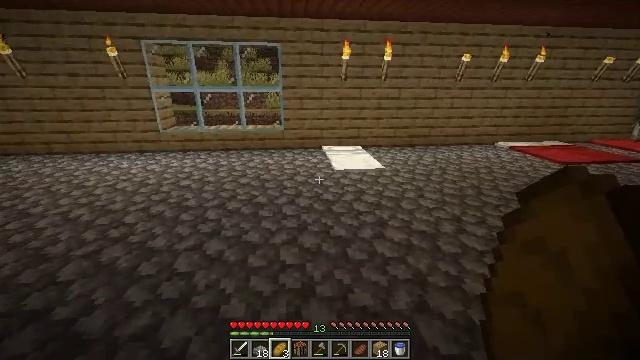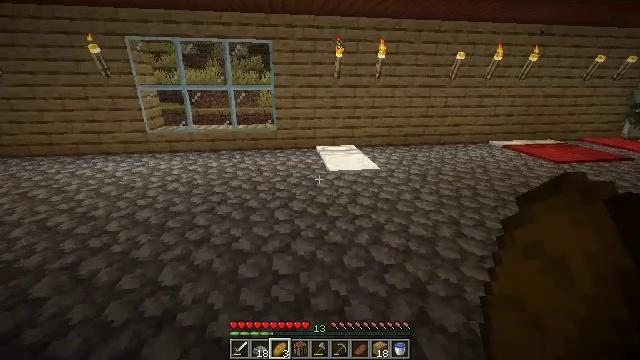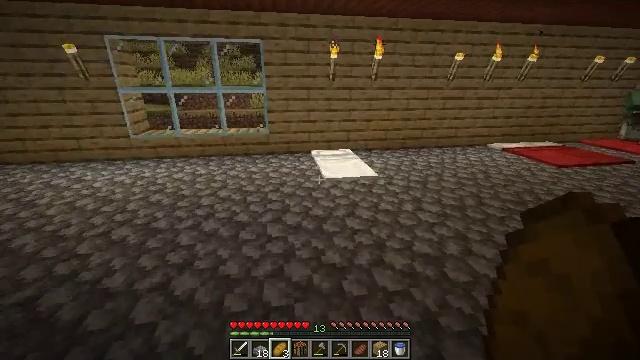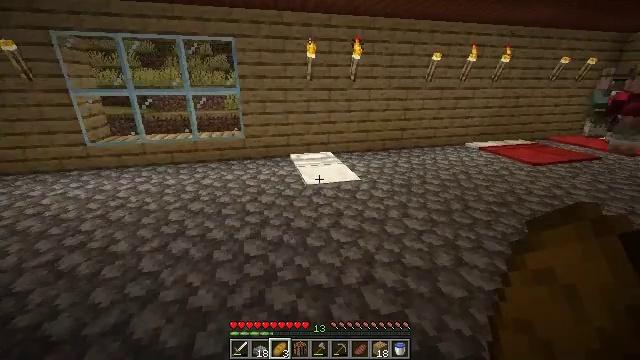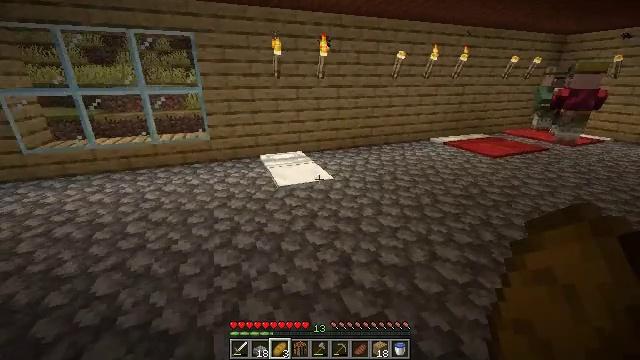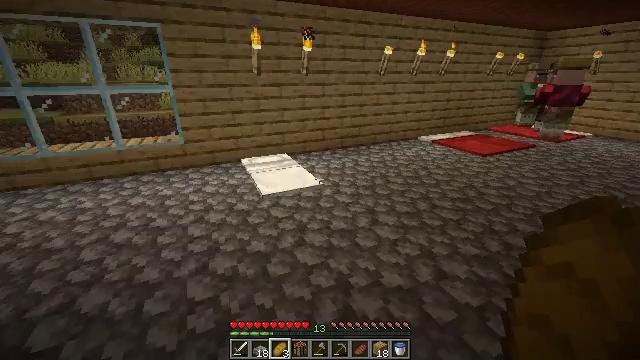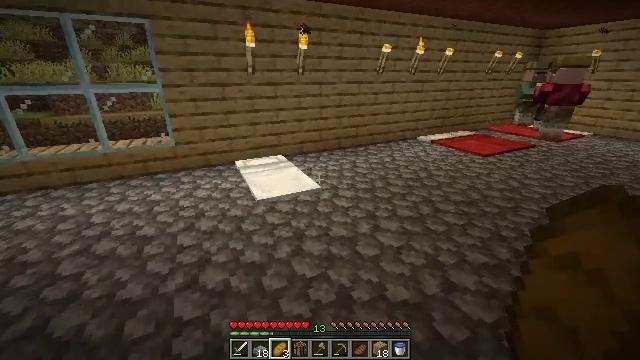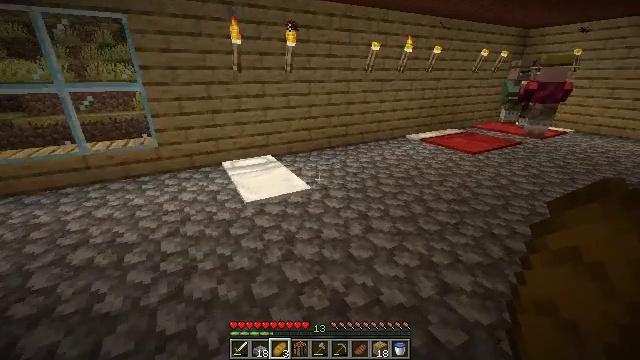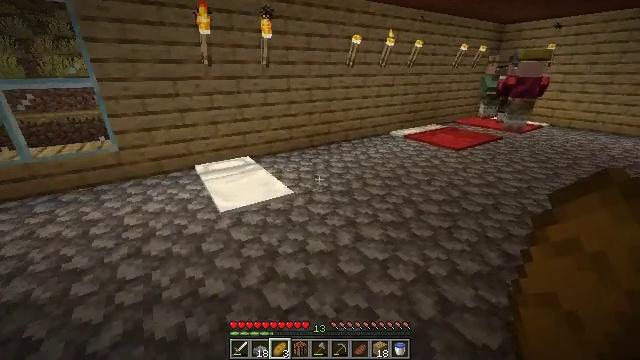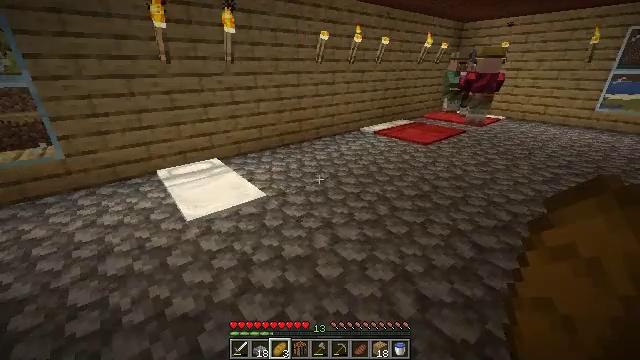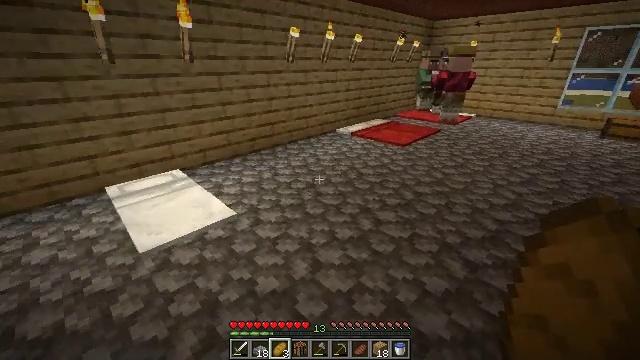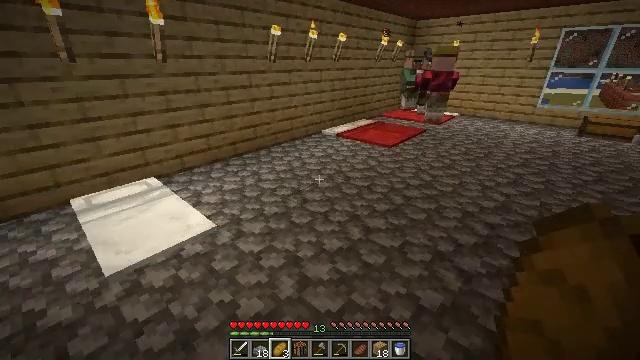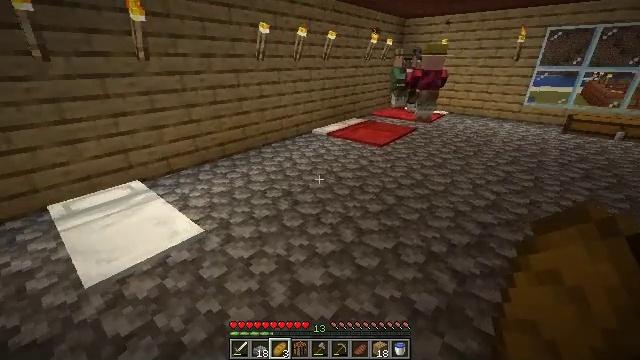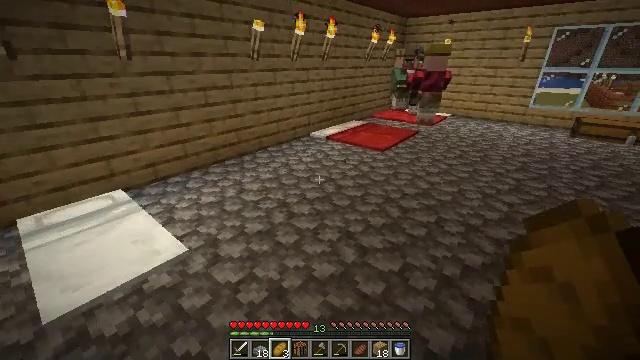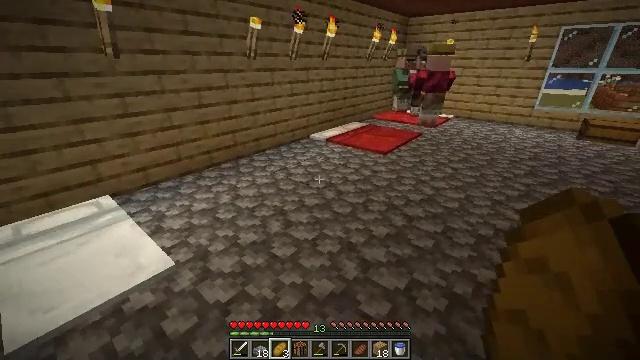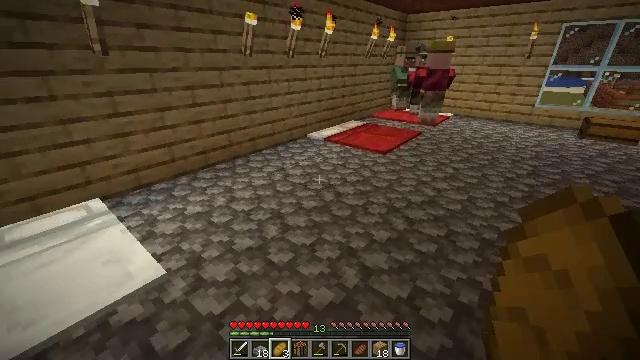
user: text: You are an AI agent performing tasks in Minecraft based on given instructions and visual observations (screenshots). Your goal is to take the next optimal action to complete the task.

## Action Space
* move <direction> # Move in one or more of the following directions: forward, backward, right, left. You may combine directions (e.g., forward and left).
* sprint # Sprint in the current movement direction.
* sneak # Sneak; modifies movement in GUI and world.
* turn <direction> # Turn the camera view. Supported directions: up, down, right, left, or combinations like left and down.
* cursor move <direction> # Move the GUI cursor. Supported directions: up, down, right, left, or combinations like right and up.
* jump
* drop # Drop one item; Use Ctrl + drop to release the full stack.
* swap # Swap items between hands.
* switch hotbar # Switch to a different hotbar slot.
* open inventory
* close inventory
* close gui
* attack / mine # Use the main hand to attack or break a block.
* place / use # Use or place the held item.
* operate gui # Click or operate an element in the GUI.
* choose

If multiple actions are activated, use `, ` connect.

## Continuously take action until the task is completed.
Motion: motion action
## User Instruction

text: Break the cobblestone slab to recycle it.
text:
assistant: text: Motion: move forward, turn right
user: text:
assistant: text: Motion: move forward, turn right
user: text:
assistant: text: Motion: move forward, turn right
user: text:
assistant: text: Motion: move forward, turn right
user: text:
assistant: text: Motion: move forward, turn right
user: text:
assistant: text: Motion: move forward
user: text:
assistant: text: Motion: move forward, turn right
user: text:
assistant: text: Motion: move forward, turn right
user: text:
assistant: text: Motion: move forward, turn right
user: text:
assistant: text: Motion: move forward, turn right
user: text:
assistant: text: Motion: move forward, turn right
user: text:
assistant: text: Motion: move forward, turn right
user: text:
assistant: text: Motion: move forward
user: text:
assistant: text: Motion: move forward
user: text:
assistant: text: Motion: no_op
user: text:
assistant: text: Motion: no_op
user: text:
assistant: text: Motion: no_op
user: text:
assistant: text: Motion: no_op
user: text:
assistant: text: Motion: no_op
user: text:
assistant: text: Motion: no_op
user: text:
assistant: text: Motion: turn right
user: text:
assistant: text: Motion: no_op
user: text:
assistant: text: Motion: no_op
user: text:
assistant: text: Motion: no_op
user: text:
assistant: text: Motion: no_op
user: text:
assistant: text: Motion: turn left
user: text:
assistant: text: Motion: turn left
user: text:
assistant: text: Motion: turn left
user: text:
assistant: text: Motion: no_op
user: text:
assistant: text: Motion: no_op